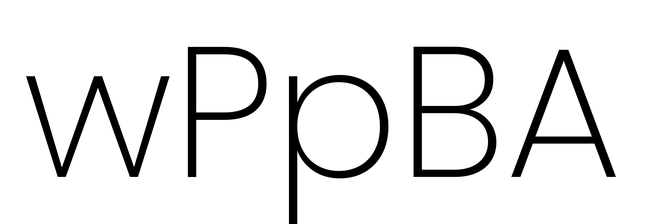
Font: Poppins-ExtraLight